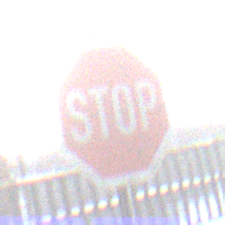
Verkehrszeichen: Stop
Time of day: Midday
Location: Roofed (Special)
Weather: Overcast
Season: NotSpecified
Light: Natural